Field crop: tomato
Growth stage: 1
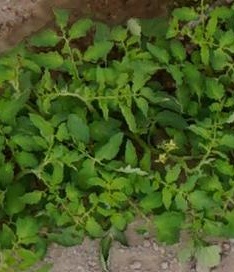
Species: tomato